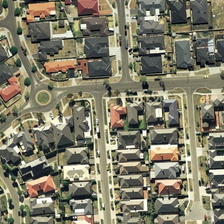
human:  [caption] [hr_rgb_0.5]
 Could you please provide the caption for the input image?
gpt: many buildings and some green sparsely distributed trees are in a dense residential area .

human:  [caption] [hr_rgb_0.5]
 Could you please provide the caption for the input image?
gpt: the road extending in all directions, automobile running in above .

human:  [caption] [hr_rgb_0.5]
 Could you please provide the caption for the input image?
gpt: the residential buildings on both sides of the road are neatly arranged .

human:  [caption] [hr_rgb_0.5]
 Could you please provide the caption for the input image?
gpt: many buildings and some green sparsely distributed trees are in a dense residential area .

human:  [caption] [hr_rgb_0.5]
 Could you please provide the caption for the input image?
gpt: the residential buildings on both sides of the road are neatly arranged .